Field crop: maize
Growth stage: 2
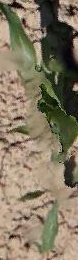
Species: maize